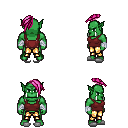
a pixel art fantasy rpg character, male body template, orc, green skin, maroon pirate shirt, gold greaves, pink long mohawk hairstyle, white cloth bandages, white slippers, four views (front, back, left, right), 2x2 character sprite sheet, small pixel art, hard edges, no anti-aliasing